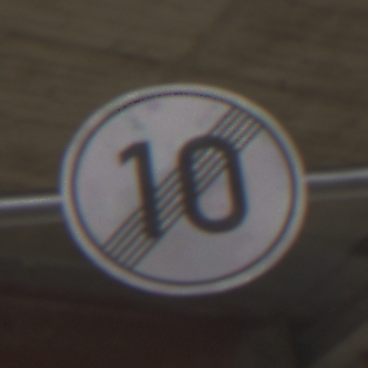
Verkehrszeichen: EndeGeschwindigkeit10
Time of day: Midday
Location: Roofed (Special)
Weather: Overcast
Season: NotSpecified
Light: Natural